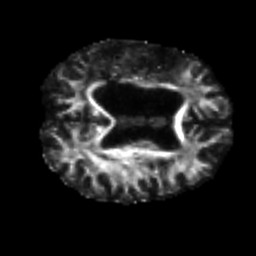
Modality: FA
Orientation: axial
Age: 66
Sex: male
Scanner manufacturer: siemens
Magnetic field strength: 3 T
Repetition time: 7.3 s
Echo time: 0.087 s